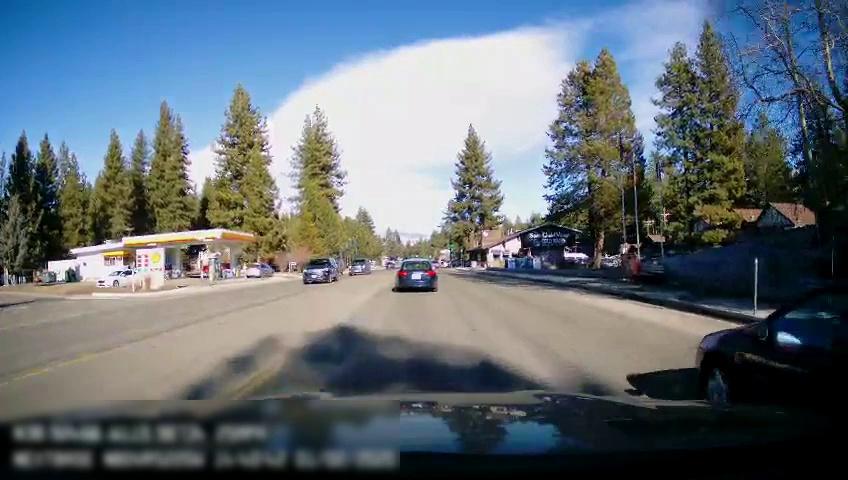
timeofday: Day
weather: Sunny
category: Drivable Space
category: Vehicles | Car
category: Vehicles | Car
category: Vehicles | Car
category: Vehicles | SUV
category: Vehicles | SUV
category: Vehicles | SUV
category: Vehicles | Truck
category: Lanes | Opposite Lane
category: Lanes | Current Lane